Field crop: tomato
Growth stage: 1
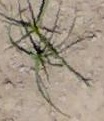
Species: cyperus